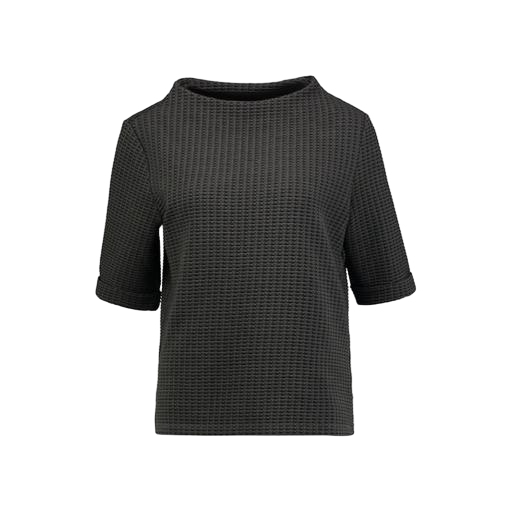
half-sleeve jacquard top, black geo-print t-shirt only macy, black structured bonded mesh tee, white background